Question: The following code will draw an ellipse on an image and fill that ellipse with the Tomato colour
'''
string imageWithTransEllipsePathToSaveTo = "~/Images/imageTest.png";
Graphics g = Graphics.FromImage(sourceImage);
g.FillEllipse(Brushes.Tomato, 50, 50, 200, 200);
sourceImage.Save(Server.MapPath(imageWithTransEllipsePathToSaveTo), ImageFormat.Png);
'''
If I change the brush to Transparent it obviously will not show because the ellipse will be transparent and the image underneath will show.
How do I set the 'background' of the ellipse to be transparent so that the image contains a transparent spot?
EDIT:
Sorry for the confusion but like this...

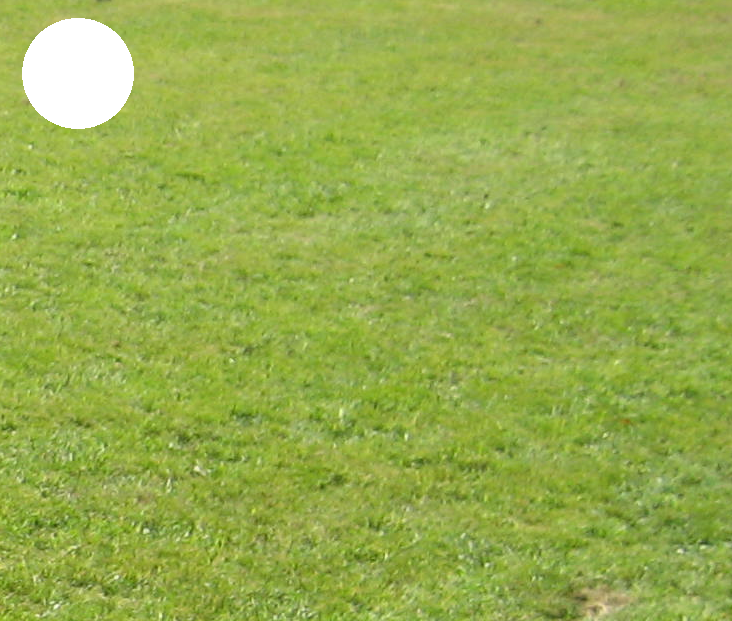
Answer: This is my second answer and works with an Image instead of a color brush. Unfortunately there is no RadialImageBrush (known to me). I've included code to save the image to the disk, and included 'usings' to ensure you import the correct components. This does use WPF but it should work as part of a library or console app.
'''
using System.Windows.Media;
using System.Windows.Media.Imaging;
using System;
using System.Windows.Controls;
using System.Windows;
using System.Windows.Shapes;
namespace WpfApplication30
{
class ImageEditor
{
public static void processImage(string loc)
{
ImageSource ic = new BitmapImage(new Uri(loc, UriKind.Relative));
ImageBrush brush = new ImageBrush(ic);
Path p = new Path();
p.Fill = brush;
CombinedGeometry cb = new CombinedGeometry();
cb.GeometryCombineMode = GeometryCombineMode.Exclude;
EllipseGeometry ellipse = new EllipseGeometry(new Point(50, 50), 5, 5);
RectangleGeometry rect = new RectangleGeometry(new Rect(new Size(100, 100)));
cb.Geometry1 = rect;
cb.Geometry2 = ellipse;
p.Data = cb;
Canvas inkCanvas1 = new Canvas();
inkCanvas1.Children.Add(p);
inkCanvas1.Height = 96;
inkCanvas1.Width = 96;
inkCanvas1.Measure(new Size(96, 96));
inkCanvas1.Arrange(new Rect(new Size(96, 96)));
RenderTargetBitmap targetBitmap =
new RenderTargetBitmap((int)inkCanvas1.ActualWidth,
(int)inkCanvas1.ActualHeight,
96d, 96d,
PixelFormats.Default);
targetBitmap.Render(inkCanvas1);
using (System.IO.FileStream outStream = new System.IO.FileStream( loc.Replace(".png","Copy.png"), System.IO.FileMode.Create))
{
PngBitmapEncoder encoder = new PngBitmapEncoder();
encoder.Frames.Add(BitmapFrame.Create(targetBitmap));
encoder.Save(outStream);
}
}
}
}
'''
Here is the result: